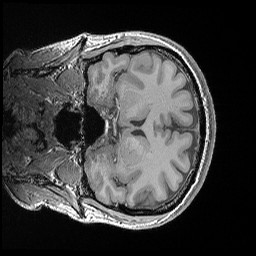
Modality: T1w
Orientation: coronal
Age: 40
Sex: male
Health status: healthy
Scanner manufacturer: siemens
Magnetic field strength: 3 T
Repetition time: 0.02 s
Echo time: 0.00492 s